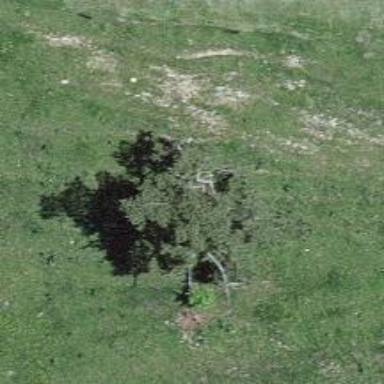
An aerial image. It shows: Evergreen needle-leaved tree.